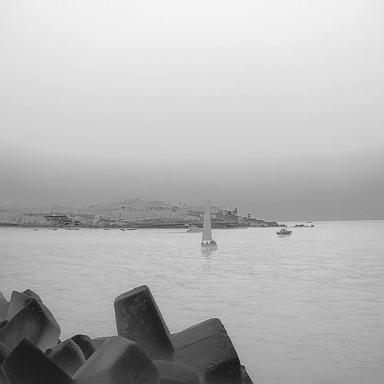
There is a canoe in the infrared image.